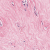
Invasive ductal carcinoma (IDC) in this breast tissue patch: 0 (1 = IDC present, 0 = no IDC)